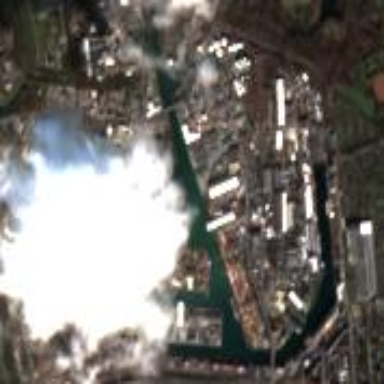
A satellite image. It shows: Industrial area designated as port.